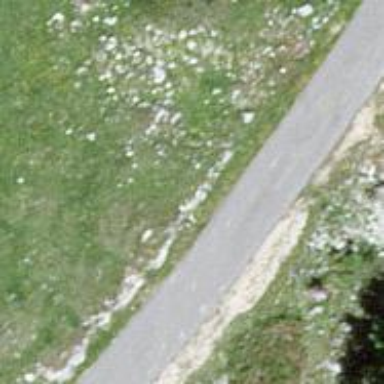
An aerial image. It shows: Unclassified road with paved surface.